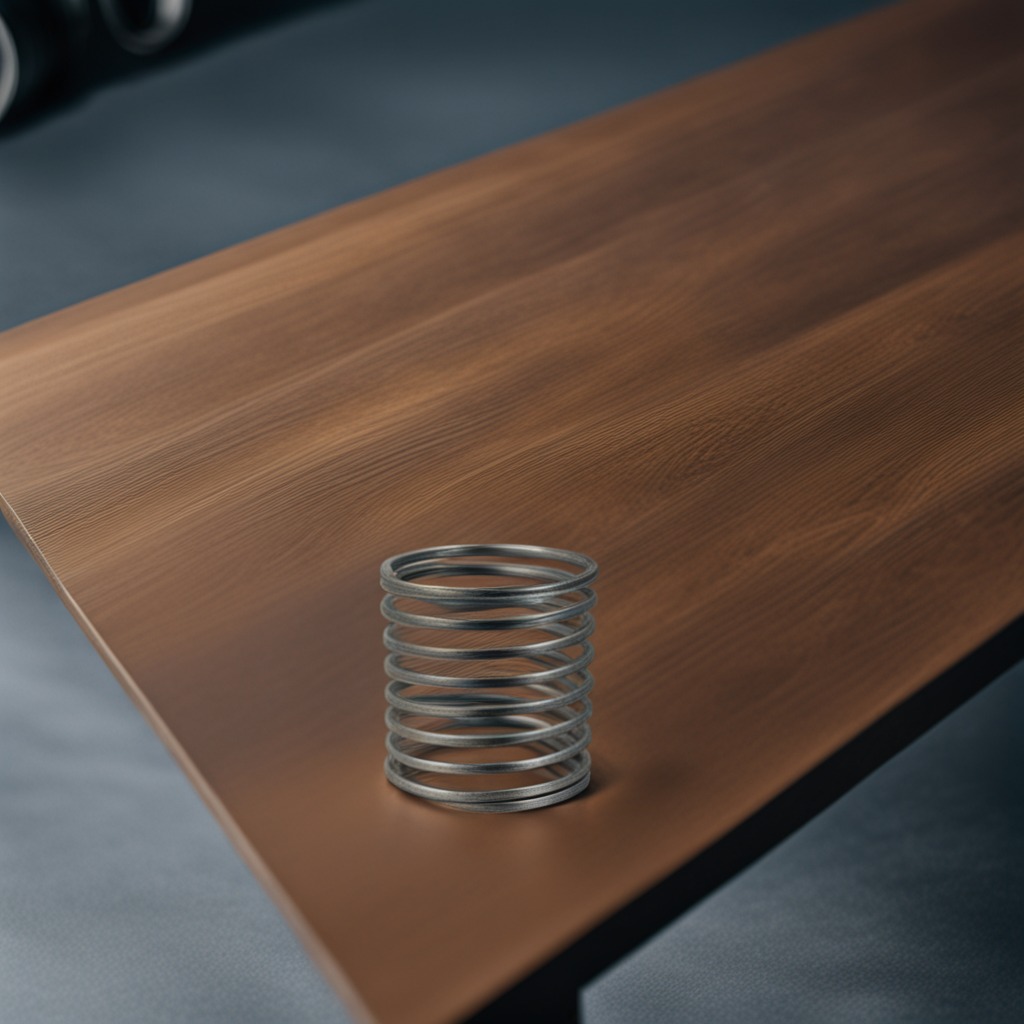
A coiled metal spring lies on the table with faint burn marks in a small garage at twilight.